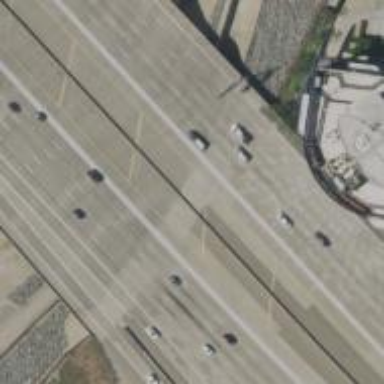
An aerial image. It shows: View of motorway.